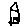
Label: house